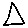
Label: triangle